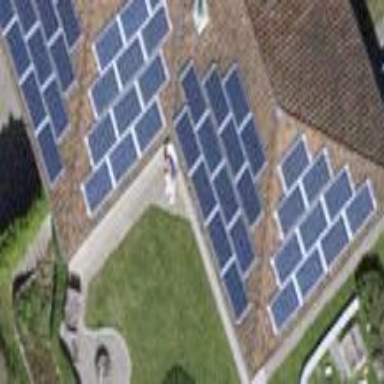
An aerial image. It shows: Solar power generator using photovoltaic method with solar photovoltaic panel types.